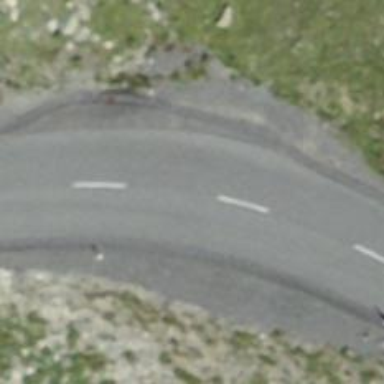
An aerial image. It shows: Passing place on the road.